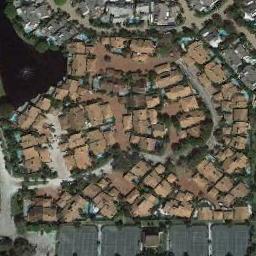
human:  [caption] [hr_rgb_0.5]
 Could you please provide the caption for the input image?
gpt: There are many roads and densely arranged houses and trees of different shapes and shapes in the island-like settlements surrounded by the lake .

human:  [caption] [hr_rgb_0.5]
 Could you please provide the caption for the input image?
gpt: The dense residential is next to some trees and lake .

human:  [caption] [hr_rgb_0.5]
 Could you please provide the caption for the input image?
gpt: There are trees all around the house .

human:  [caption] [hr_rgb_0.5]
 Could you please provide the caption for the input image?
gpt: A dense residential area has a lake, Some sports areas and lots of houses arranged neatly .

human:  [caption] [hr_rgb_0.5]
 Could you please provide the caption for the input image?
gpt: There are many brown buildings on dense residential area .